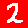
Digit: 2